Aerial crown-view tile of a tropical tree (Barro Colorado Island, Panama), acquired 20250317:
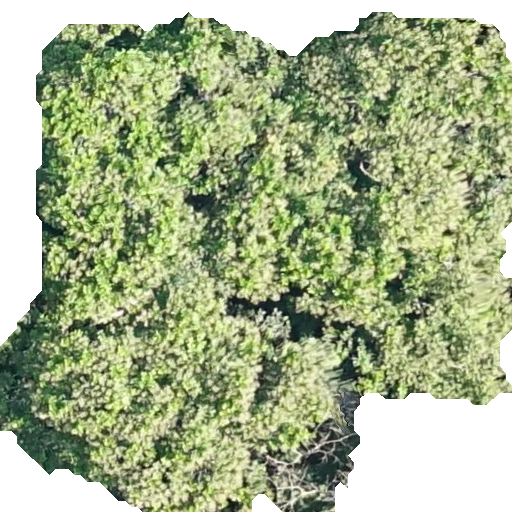
Species: Anacardium excelsum
GBIF accepted scientific name: Anacardium excelsum
Crown area: 316.931 m²